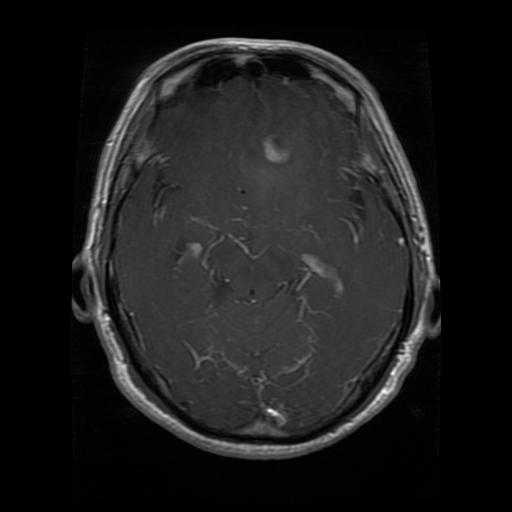
Label: glioma